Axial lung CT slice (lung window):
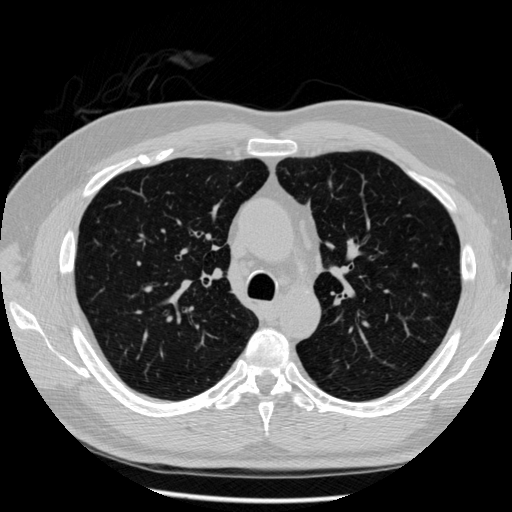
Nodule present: no